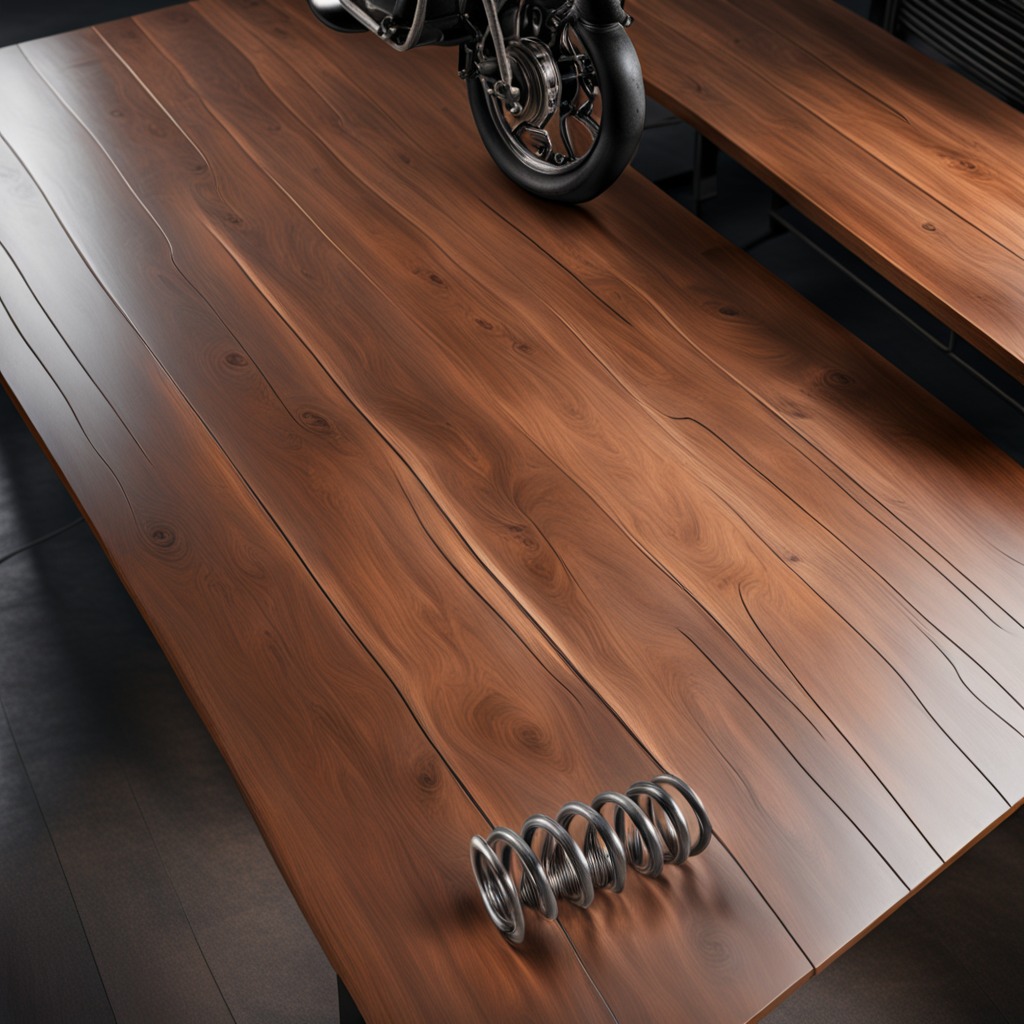
A coiled metal spring is lying on the wooden table.